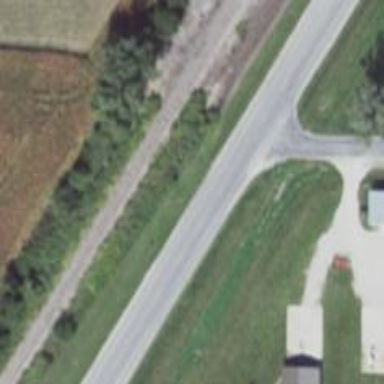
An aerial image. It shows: Primary highway.